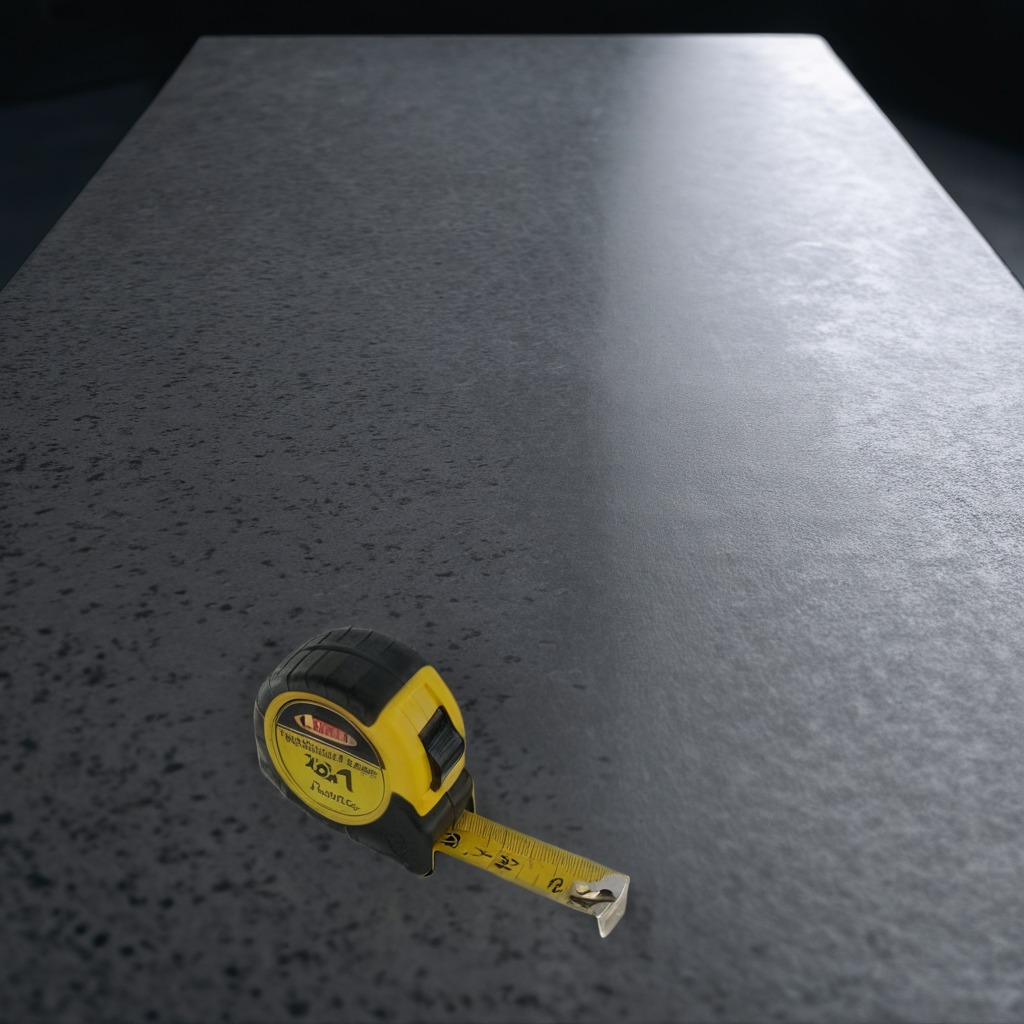
A measuring tape is lying on the clean granite table inside a workshop at night.